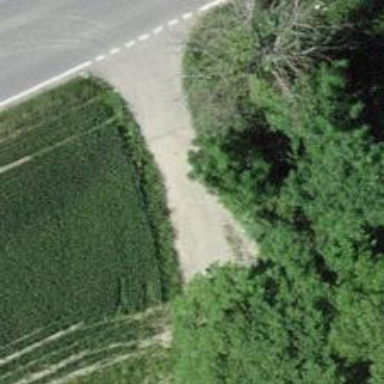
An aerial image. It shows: Unpaved track with grade2 surface.